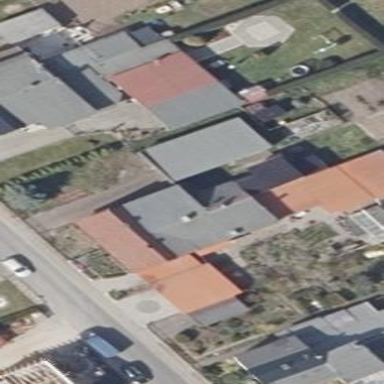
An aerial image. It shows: Simple and straightforward house.